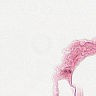
Metastatic tissue present: no